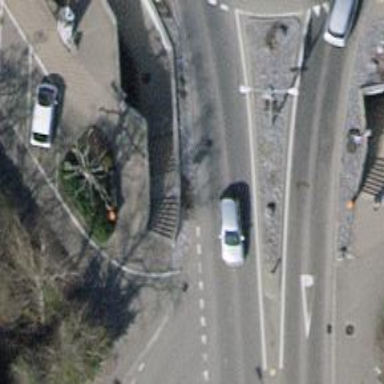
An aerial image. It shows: Secondary road with asphalt surface and designated cycle lane.